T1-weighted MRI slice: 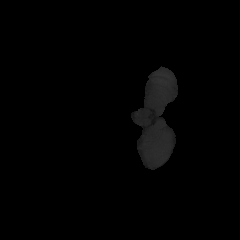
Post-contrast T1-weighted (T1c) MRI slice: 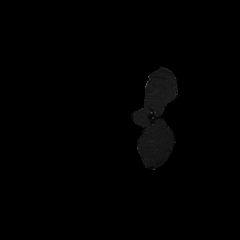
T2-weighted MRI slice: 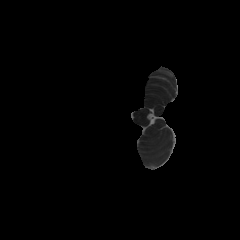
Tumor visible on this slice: no